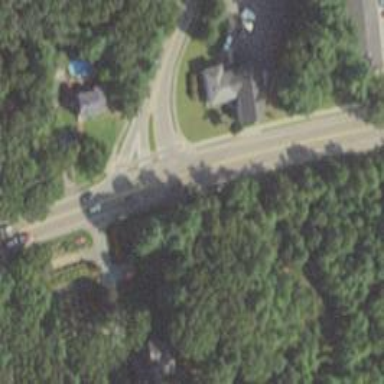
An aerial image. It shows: Stop road.